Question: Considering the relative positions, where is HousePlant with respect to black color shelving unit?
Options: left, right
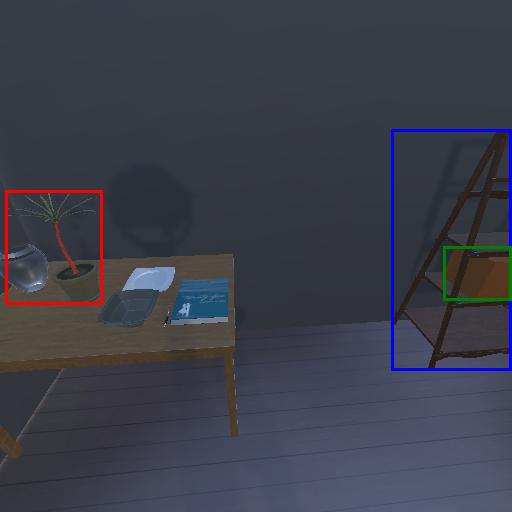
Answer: left